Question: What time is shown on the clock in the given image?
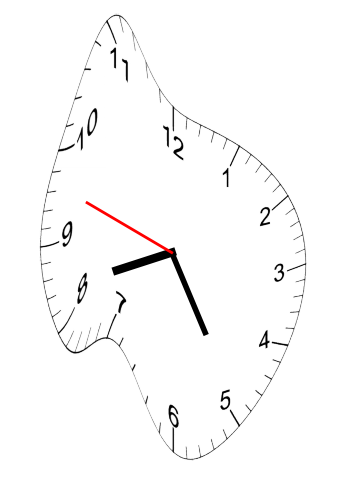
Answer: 08:24:48